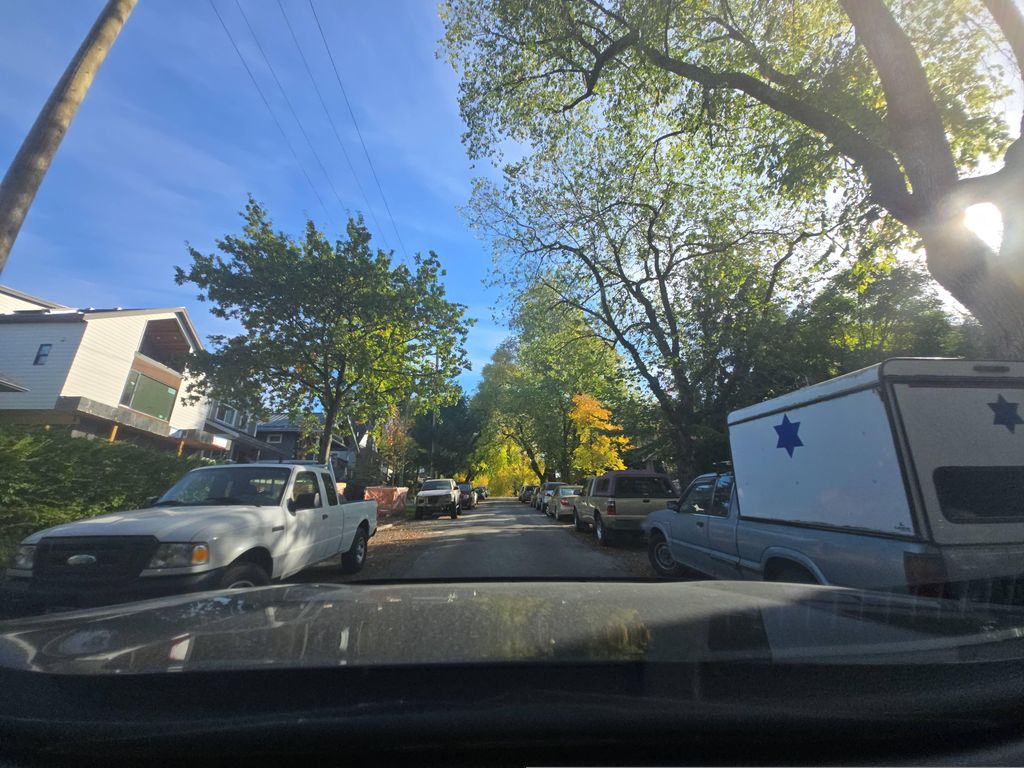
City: vancouver